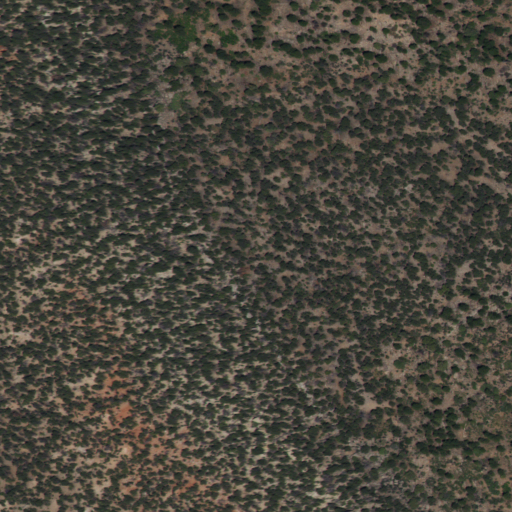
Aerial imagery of mountain in New Mexico named San Rafael Mesa containing only evergreen forest